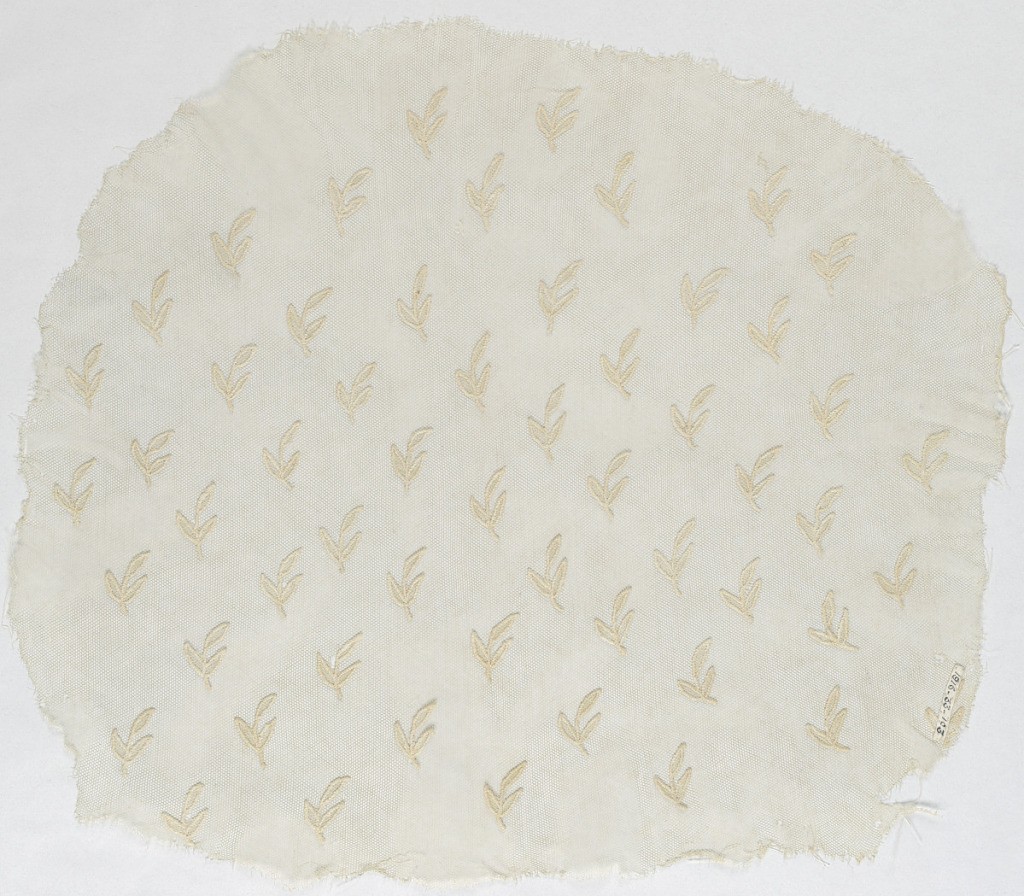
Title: Cap fragment
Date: ca. 1825
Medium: cotton Technique: applique on machine-made net
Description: Round piece for a cap with muslin applique on white net.